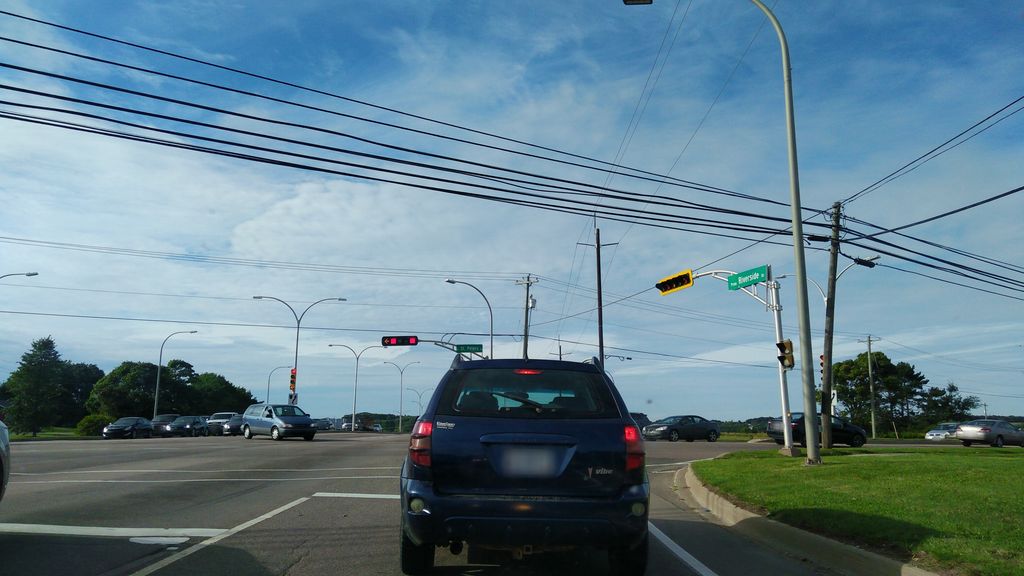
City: charlottetown